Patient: sex F, age 62
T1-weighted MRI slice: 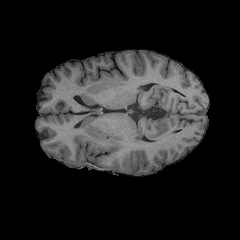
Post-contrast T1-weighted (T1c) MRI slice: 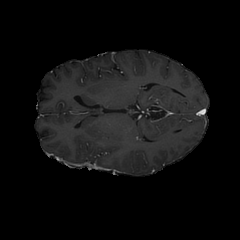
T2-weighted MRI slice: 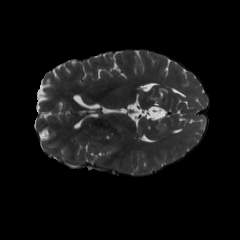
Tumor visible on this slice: yes
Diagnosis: Glioblastoma, IDH-wildtype
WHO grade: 4